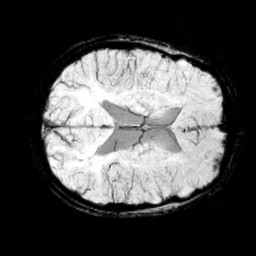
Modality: minIP
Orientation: axial
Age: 13
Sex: male
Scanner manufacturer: siemens
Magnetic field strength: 3 T
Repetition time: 0.027 s
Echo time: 0.02 s